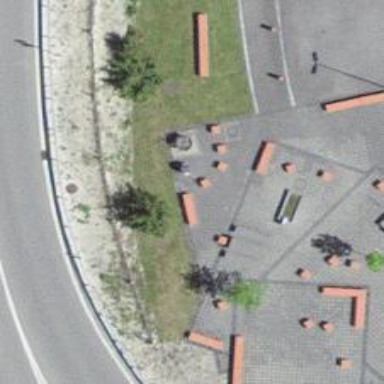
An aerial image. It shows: BBQ amenity.